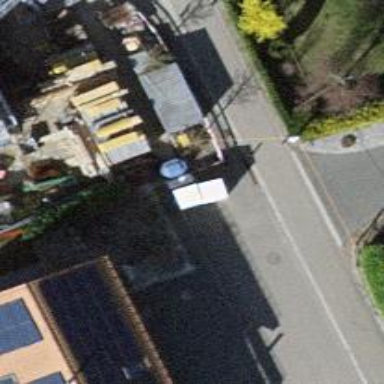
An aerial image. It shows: Bollard barrier.